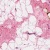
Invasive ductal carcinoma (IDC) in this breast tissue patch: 0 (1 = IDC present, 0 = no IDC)